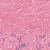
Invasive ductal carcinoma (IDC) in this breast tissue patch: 0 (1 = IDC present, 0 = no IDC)